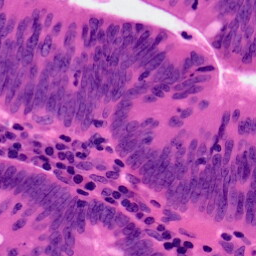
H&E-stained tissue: Colon